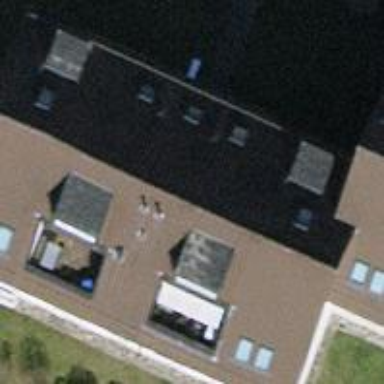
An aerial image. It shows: Building.